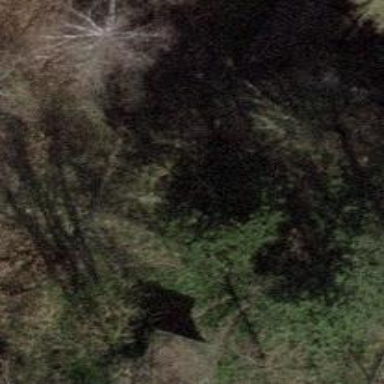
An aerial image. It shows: Needle-leaved deciduous tree.